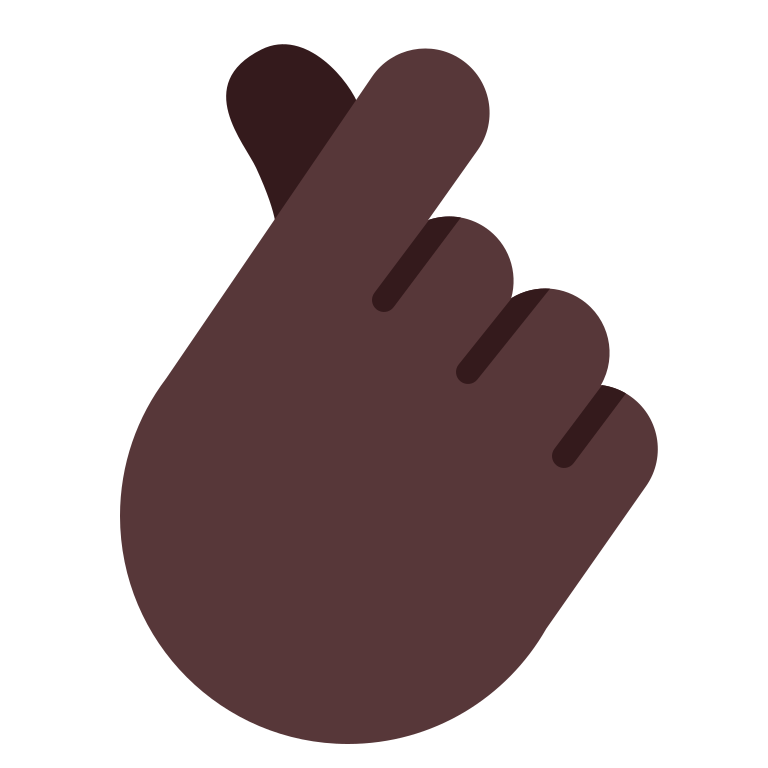
hand with index finger and thumb crossed flat dark